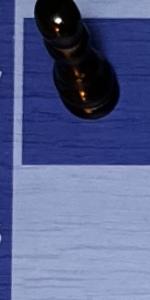
Label: Empty